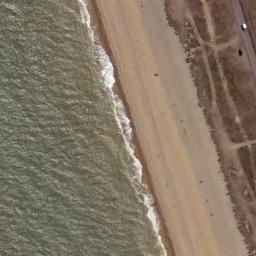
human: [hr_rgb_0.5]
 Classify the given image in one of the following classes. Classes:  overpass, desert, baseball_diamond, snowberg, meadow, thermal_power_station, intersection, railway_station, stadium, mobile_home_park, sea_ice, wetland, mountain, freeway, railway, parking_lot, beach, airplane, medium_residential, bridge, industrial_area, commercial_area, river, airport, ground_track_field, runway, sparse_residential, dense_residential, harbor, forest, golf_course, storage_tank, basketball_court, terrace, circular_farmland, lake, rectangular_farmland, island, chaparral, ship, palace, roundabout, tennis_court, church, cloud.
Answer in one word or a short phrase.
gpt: beach